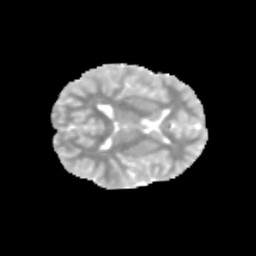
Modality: MD
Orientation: axial
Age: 11
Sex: female
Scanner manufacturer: siemens
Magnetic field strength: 3 T
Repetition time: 3.8 s
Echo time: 0.07 s